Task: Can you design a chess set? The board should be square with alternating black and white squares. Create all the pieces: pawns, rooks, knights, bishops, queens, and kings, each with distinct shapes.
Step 2487:
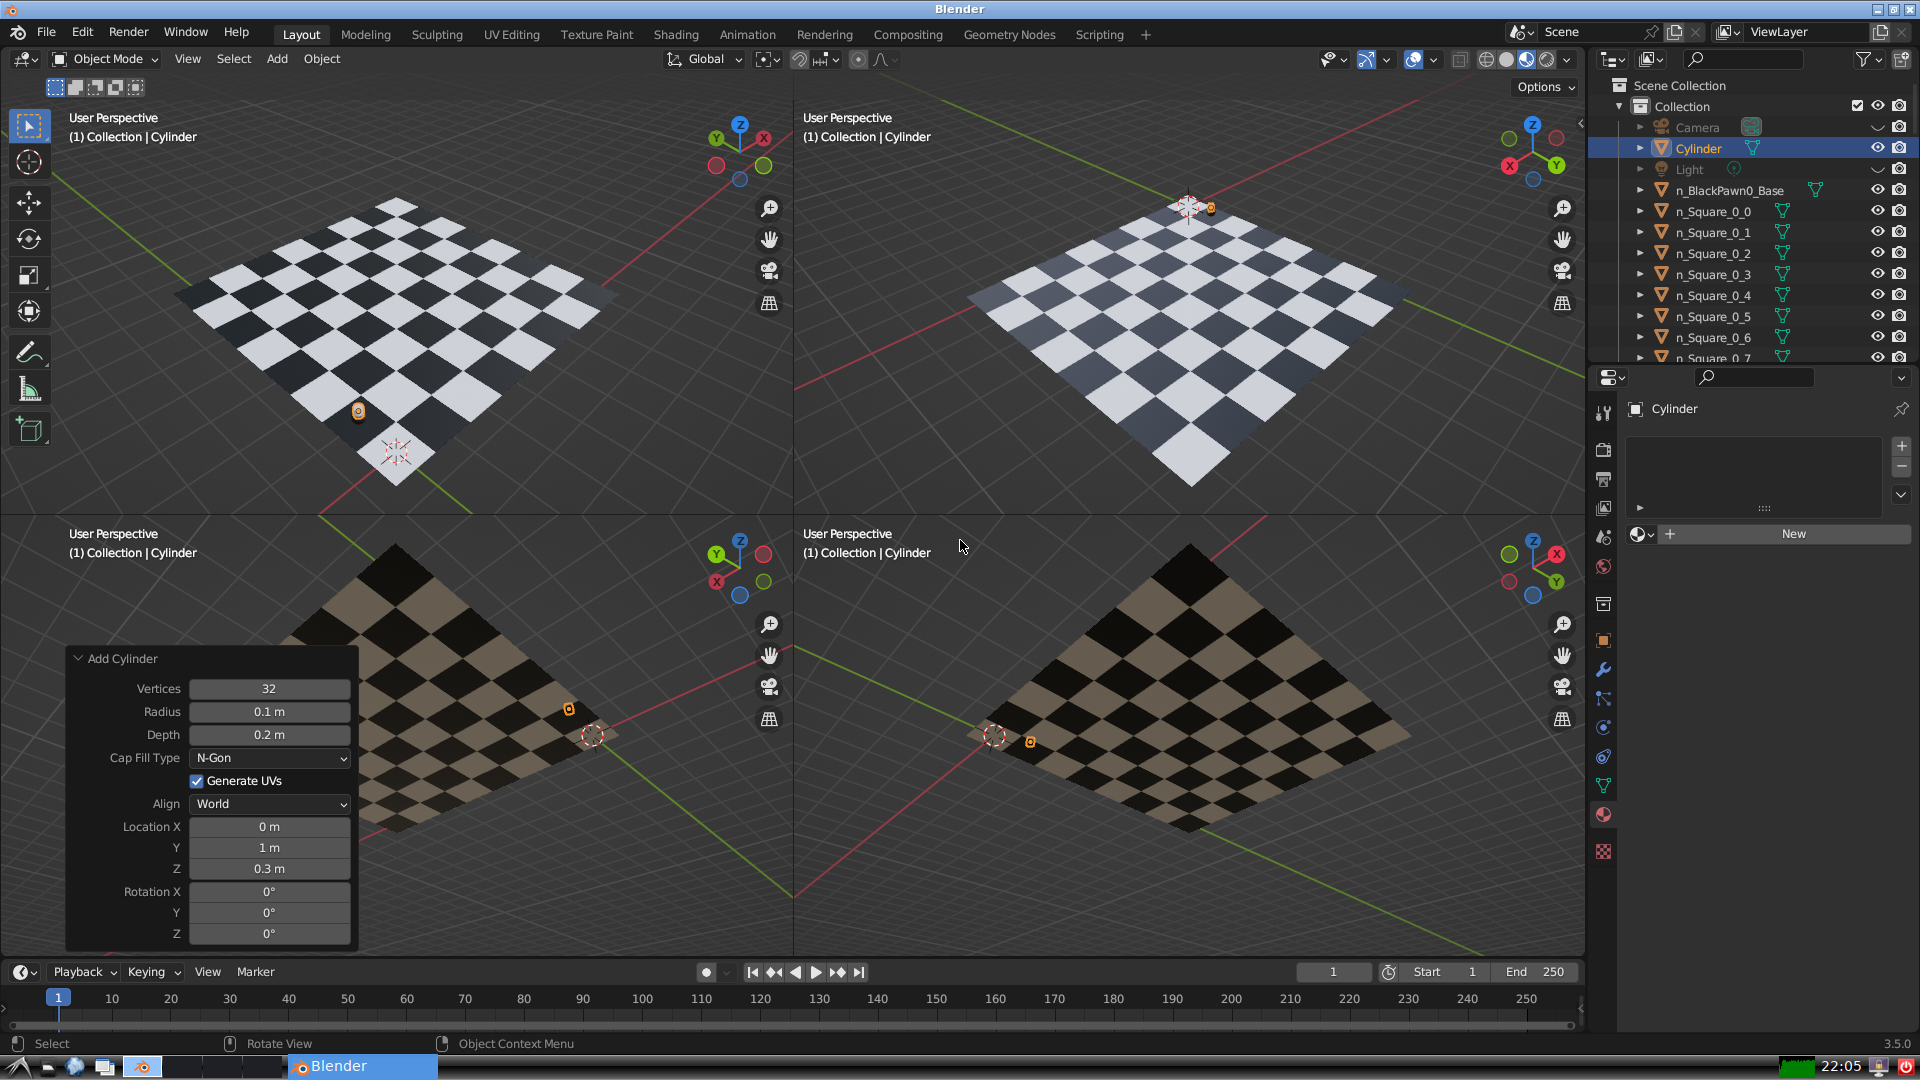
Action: {"mouse_move": [1608, 631]}